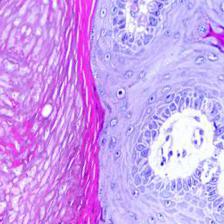
Diagnosis: OSCC